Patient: sex F, age 22
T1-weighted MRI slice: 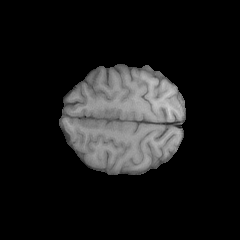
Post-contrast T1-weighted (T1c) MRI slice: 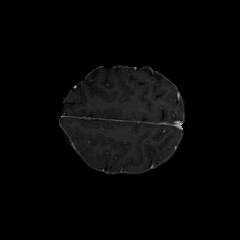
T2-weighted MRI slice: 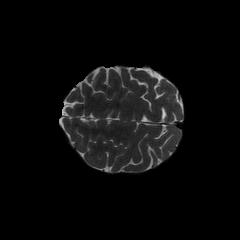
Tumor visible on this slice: no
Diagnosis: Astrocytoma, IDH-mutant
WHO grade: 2